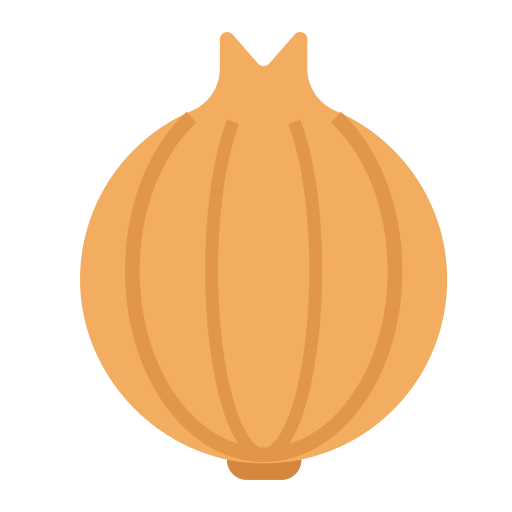
onion flat